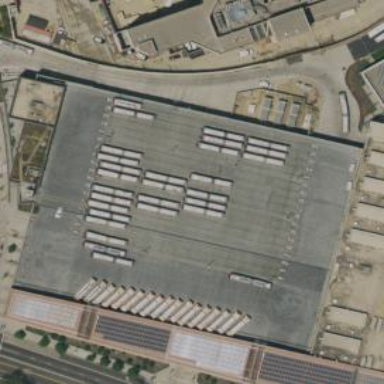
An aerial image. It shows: Multi-storey parking building.